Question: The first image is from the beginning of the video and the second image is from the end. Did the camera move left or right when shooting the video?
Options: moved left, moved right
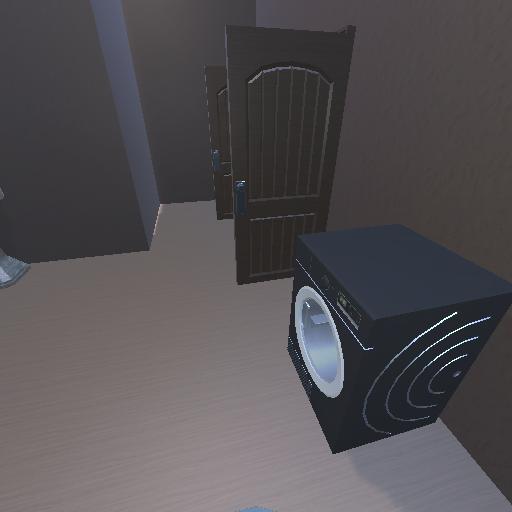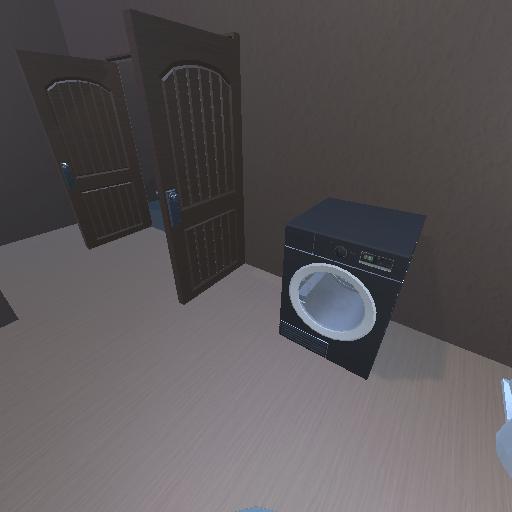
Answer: moved left